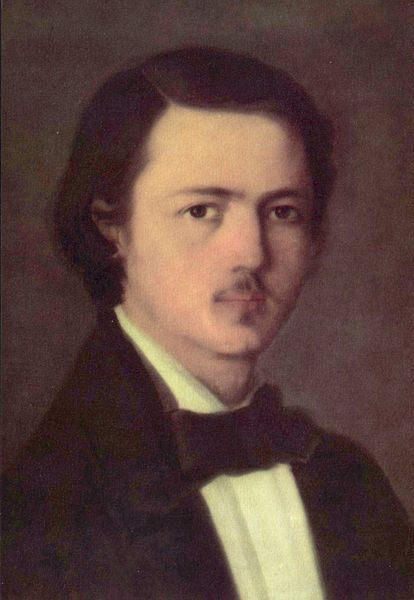
Titel: Selbstporträt
Künstler: Nicolae Grigorescu
Standort: Bukarest
Institution: Muzeul de Arta
Schlagwörter: dunkel, gemälde, mann, weiß, impressionismus, mädchen, braun, haar, hintergrund, mund, nase, ohr, schwarz, stirn, ölbild, blick, schleife, anzug, bart, hemd, jacke, jung, schnurrbart, augen, blass, gesicht, kragen, bildnis, hals, herr, portrait, porträt, öl, auge, haare, lange haare, realismus, musiker, augenbrauen, frontal, lippe, lippen, ohren, scheitel, seitenscheitel, streng, brauen, junge, augenbraue, fliege, sakko, schnauzbart, schnauzer, jacket, braune haare, masche, hitler, scharz, selbstbildnis, junger mann, halbprofil, androgyn, brauntöne, suit, oberlippenbart, direkt, schauzer, bärtchen, sacko, braune augen, flaum, langes haar, hemdbrust, noble, mann7, lass, lächlen, jng, braune jacke, guindé, lippenbärtchen, blick ernst